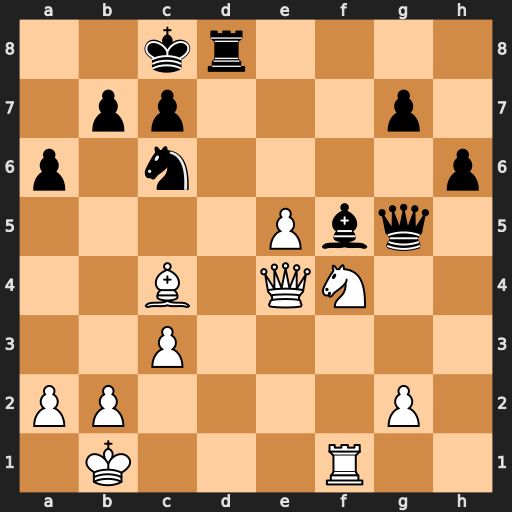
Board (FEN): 2kr4/1pp3p1/p1n4p/4Pbq1/2B1QN2/2P5/PP4P1/1K3R2
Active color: w
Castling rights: -
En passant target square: -
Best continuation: Be6+ Bxe6 Nxe6 Qxe5 Qxe5 Nxe5 Nxd8